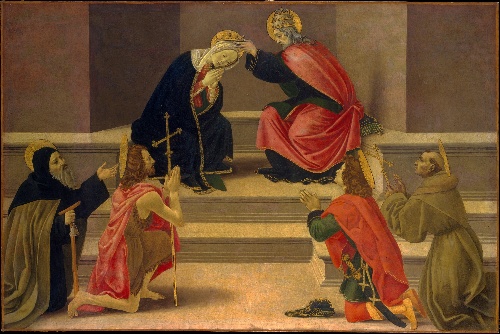
Title: The Coronation of the Virgin
Artist: Botticelli
Artist bio: Italian, Florentine, fourth quarter 15th century
Object type: Painting
Classification: Paintings
Medium: Tempera on canvas, transferred from wood
Dimensions: 39 1/2 x 60 1/4 in. (100.3 x 153 cm)
Department: European Paintings
Credit line: The Jules Bache Collection, 1949
Accession year: 1949
Repository: Metropolitan Museum of Art, New York, NY
Tags: Men|Saints|Saint Francis|Saint John the Baptist|Coronation of the Virgin|Virgin Mary